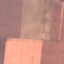
Land use / land cover class: AnnualCrop